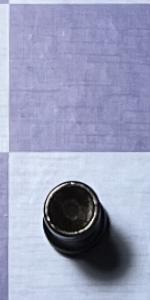
Label: Rook_Black